Question: I'm trying to use threads and prevent the program from freezing while the thread is busy. It should show the progress (writing of 0's / 1's) and not just show the result after its done, freezing the form in the meanwhile.
In the current program I'm trying to write to a textbox, and actually see constant progress, and the form can't be affected by the tasks of the other thread.
What I have now is I can write to a textbox with a thread using invoke, but It only shows the result (Form freezes while thread is busy), and the form freezes.
Form image:

'''
using System;
using System.Collections.Generic;
using System.ComponentModel;
using System.Data;
using System.Drawing;
using System.Linq;
using System.Text;
using System.Windows.Forms;
using System.Threading;
namespace MultiThreading
{
public partial class MultiThreading : Form
{
public MultiThreading()
{
InitializeComponent();
}
Thread writeOne, writeTwo;
private void writeText(TextBox textBox, string text)
{
if (textBox.InvokeRequired)
{
textBox.BeginInvoke((MethodInvoker)delegate()
{
for (int i = 0; i < 500; i++)
{
textBox.Text += text;
}
});
}
else
{
for (int i = 0; i < 500; i++)
{
textBox.Text += text;
}
}
}
private void btnWrite1_Click(object sender, EventArgs e)
{
writeOne = new Thread(() => writeText(txtOutput1, "0"));
writeOne.Start();
}
private void btnWrite2_Click(object sender, EventArgs e)
{
writeTwo = new Thread(() => writeText(txtOutput2, "1"));
writeTwo.Start();
}
private void btnClear1_Click(object sender, EventArgs e)
{
txtOutput1.Clear();
}
private void btnClear2_Click(object sender, EventArgs e)
{
txtOutput2.Clear();
}
private void btnWriteBoth_Click(object sender, EventArgs e)
{
writeOne = new Thread(() => writeText(txtOutput1, "0"));
writeTwo = new Thread(() => writeText(txtOutput2, "1"));
writeOne.Start();
writeTwo.Start();
}
private void btnClearBoth_Click(object sender, EventArgs e)
{
txtOutput1.Clear();
txtOutput2.Clear();
}
}
}
'''
EDIT:
Btw for anyone wondering, I'm new to multithreading and I'm just trying to write a small program to understand the best way to do this.
I understand that my previous invoke didn't realy help because I still wasn't giving the form a chance to update, so its getting there.
Ok so running 1 thread like this works, but still running multiple threads together, won't update the form till after the thread is done.
I've added a thread.sleep() so I can try and clear while writing, to see if I can still use the form.
When writing to 1 textbox I can still clear the screen while writing.
But once I use 2 threads, I can't use the form anymore till the thread completes, and gives the output.
'''
private void writeText(TextBox textBox, string text)
{
for (int i = 0; i < 500; i++)
{
Invoke(new MethodInvoker(() =>
{
textBox.Text += text;
Thread.Sleep(2);
}));
}
}
'''
(If I'm totally wrong on this I don't mind having to read through some examples/threads, I'm still trying to see what is the best way to do this, besides a backgroundworker)
EDIT 2:
I've reduced the number of invokes by reducing the amount to write, but to increase delay giving the same effect of constant writing, just reducing the load.
'''
private void writeText(TextBox textBox, string text)
{
for (int i = 0; i < 500; i++)
{
Invoke(new MethodInvoker(() =>
{
textBox.Text += text;
Thread.Sleep(2);
}));
}
}
'''
EDIT 3:
Sumeet's example works using
> Application.DoEvents();
(notice the s, .DoEvent doesn't work, typo probably :P), writing multiple strings simultaneously & having them show the progress and not just the result.
So Code update again :)
*Using a new button to create 5 threads that write a random number to both textboxes
'''
private void writeText(TextBox textBox, string text)
{
for (int i = 0; i < 57; i++)
{
Invoke(new MethodInvoker(() =>
{
textBox.Text += text;
Thread.Sleep(5);
Application.DoEvents();
}));
}
}
private void btnNewThread_Click(object sender, EventArgs e)
{
Random random = new Random();
int[] randomNumber = new int[5];
for (int i = 0; i < 5; i++)
{
randomNumber[i] = random.Next(2, 9);
new Thread(() => writeText(txtOutput1, randomNumber[i-1].ToString())).Start();
new Thread(() => writeText(txtOutput2, randomNumber[i-1].ToString())).Start();
}
}
'''
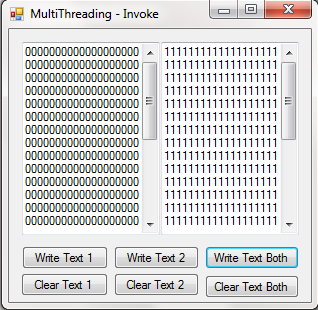
Answer: The problem is you keep telling the UI thread to change the Text, but never letting it have time to show you the updated text.
To make your UI show the changed text, add the <URL> line like this :
'''
textBox.Text += text;
Application.DoEvents();
'''
p.s. : Remove the else block of your If / Else loop, it is redundant, and also as pointed by others there is not any use of creating those 2 Threads as all they are doing is post the message on the UI Thread itself.